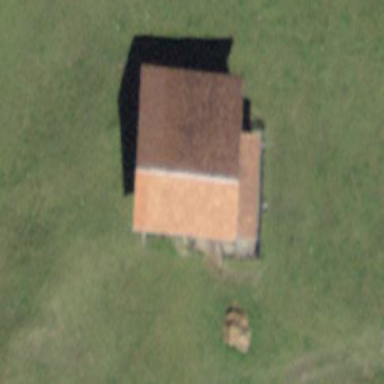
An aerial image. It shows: Barn.